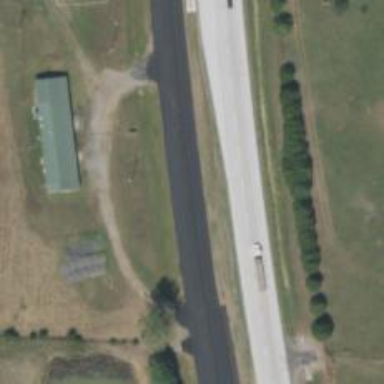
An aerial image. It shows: This image shows trunk highway that functions as expressway.